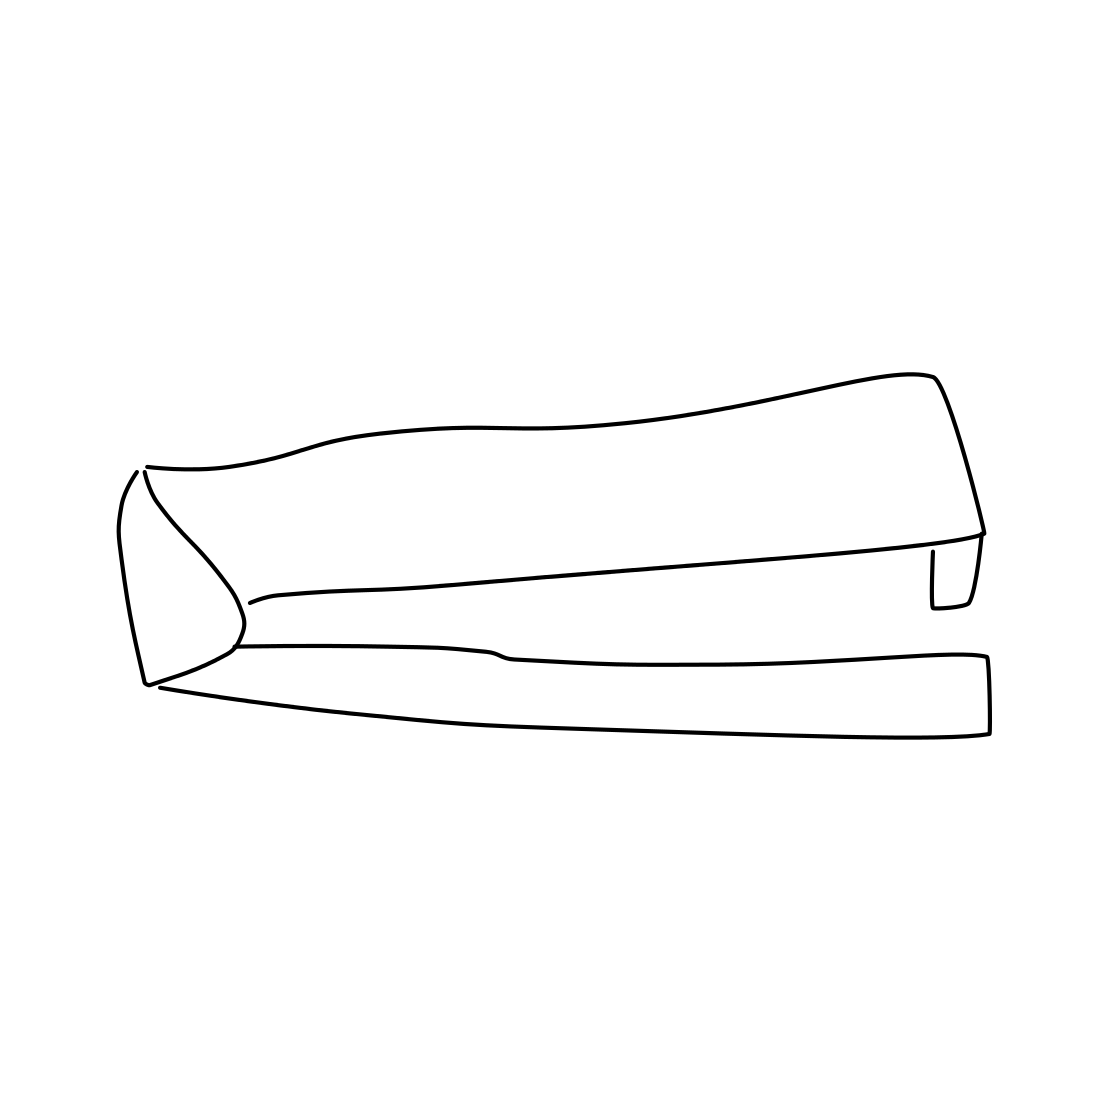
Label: stapler